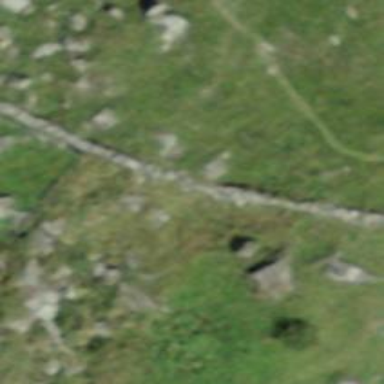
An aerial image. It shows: Wall made of dry stone.